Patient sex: F
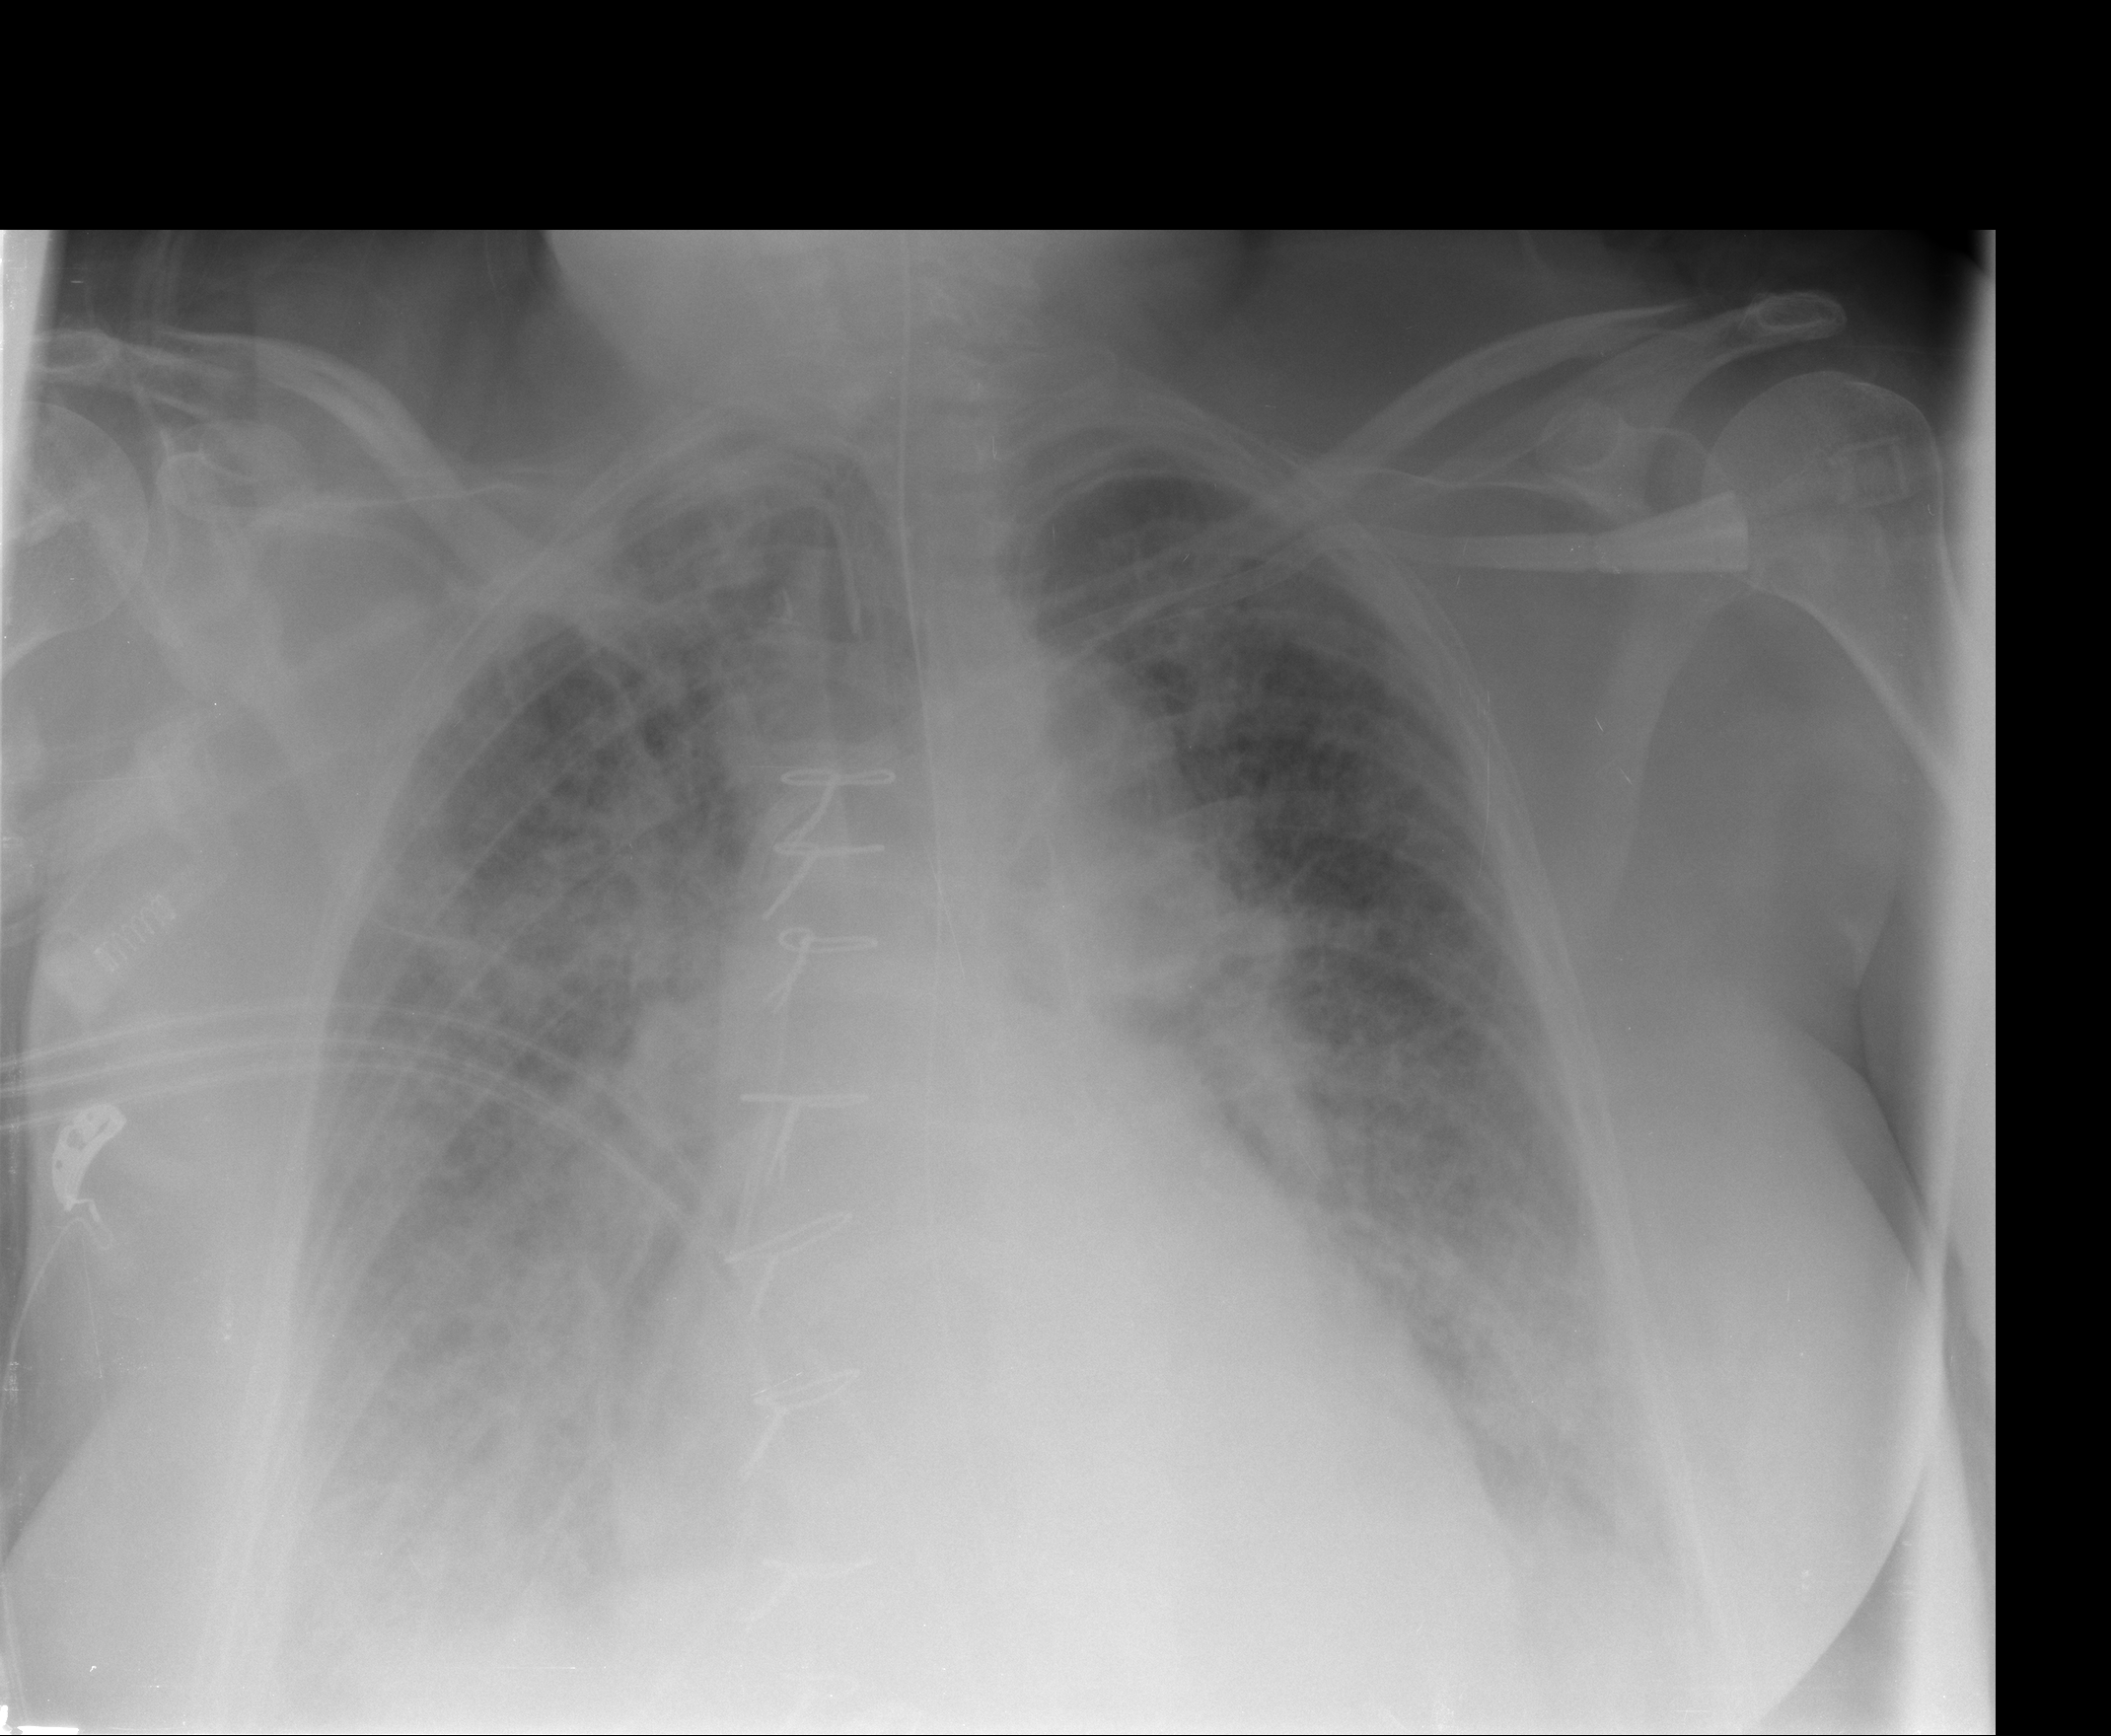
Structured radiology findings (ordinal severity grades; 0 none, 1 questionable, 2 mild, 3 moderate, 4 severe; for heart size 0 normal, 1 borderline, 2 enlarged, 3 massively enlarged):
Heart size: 2
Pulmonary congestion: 3
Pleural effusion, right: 2
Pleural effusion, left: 2
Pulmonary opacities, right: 2
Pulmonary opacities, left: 2
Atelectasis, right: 2
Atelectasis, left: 2